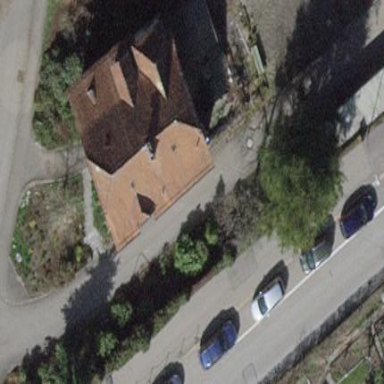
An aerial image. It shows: Residential building with half-hipped roof shape.